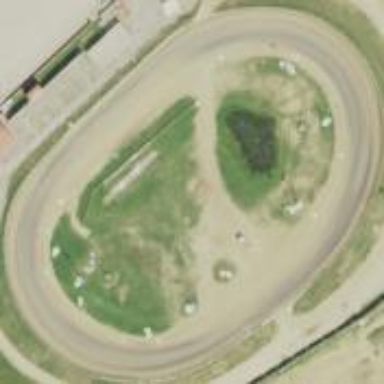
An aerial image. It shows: Motor racing track with unpaved surface.